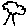
Label: tree